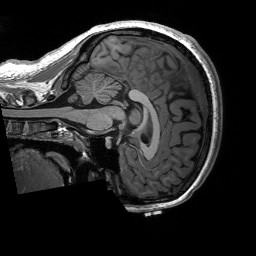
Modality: T1w
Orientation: sagittal
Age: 21
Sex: female
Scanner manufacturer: siemens
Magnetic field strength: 3 T
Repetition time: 2.53 s
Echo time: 0.00227 s